高一 · 立体几何学
点 $E, F, G, H$ 分别是空间四面体 $A B C D$ 的棱 $A B, B C, C D, D A$ 的中点, 则空间四面体的六条棱中与平面 $E F G H$ 平行的条数是( )
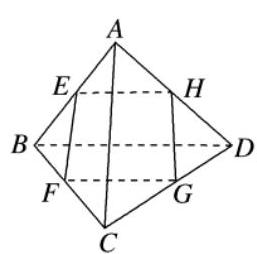
A. 0
B. 1
C. 2
D. 3
答案: C
解析: 如图, 由线面平行的判定定理可知 $B D / /$ 平面 $E F G H, A C / /$ 平面 $E F G H$.